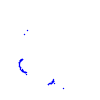
Particle: kaon